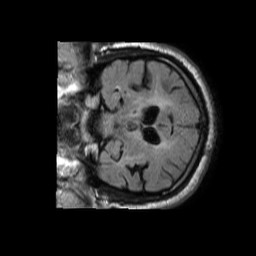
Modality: FLAIR
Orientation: coronal
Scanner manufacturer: philips
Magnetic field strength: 1.5 T
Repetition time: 6 s
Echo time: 0.12 s